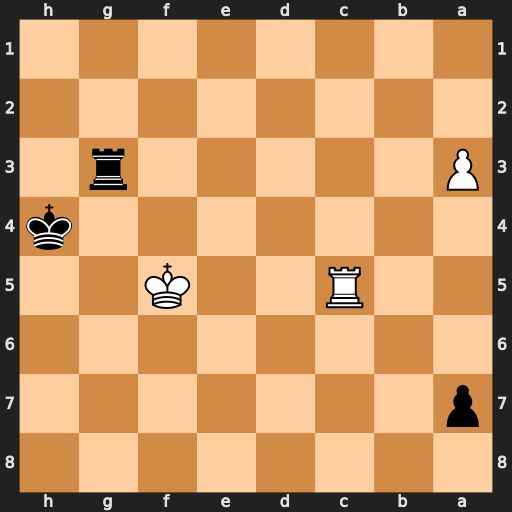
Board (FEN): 8/p7/8/2R2K2/7k/P5r1/8/8
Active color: b
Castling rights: -
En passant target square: -
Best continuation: Rg5+ Ke4 Rxc5